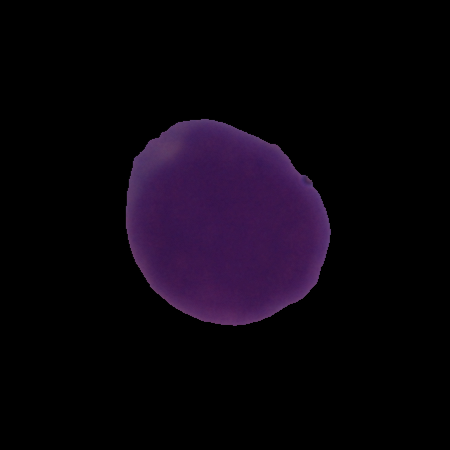
Label: cancer